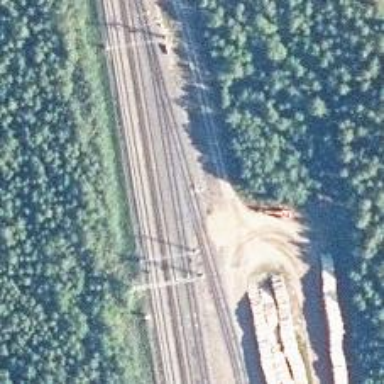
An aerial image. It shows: Wedge is used for the railway derail.